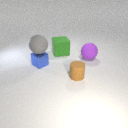
small brown rubber cylinder to the left of large purple rubber sphere